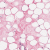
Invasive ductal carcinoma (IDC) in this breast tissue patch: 0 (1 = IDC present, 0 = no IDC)